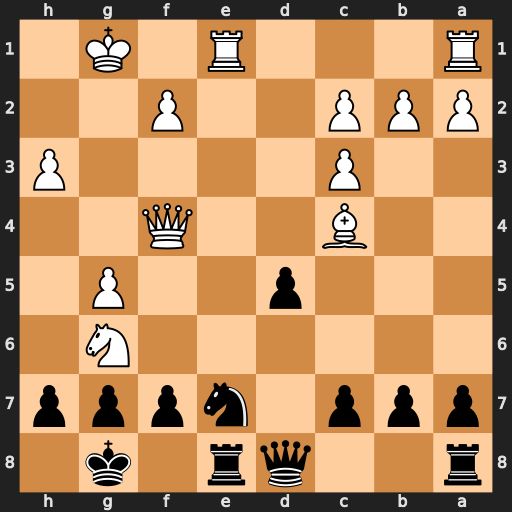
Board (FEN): r2qr1k1/ppp1nppp/6N1/3p2P1/2B2Q2/2P4P/PPP2P2/R3R1K1
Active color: b
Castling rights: -
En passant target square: -
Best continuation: Nxg6 Rxe8+ Qxe8 Qxc7 dxc4